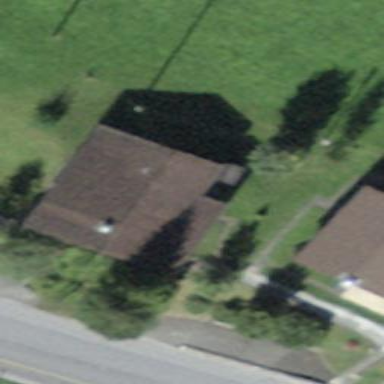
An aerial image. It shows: Detached building.